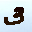
Label: 3